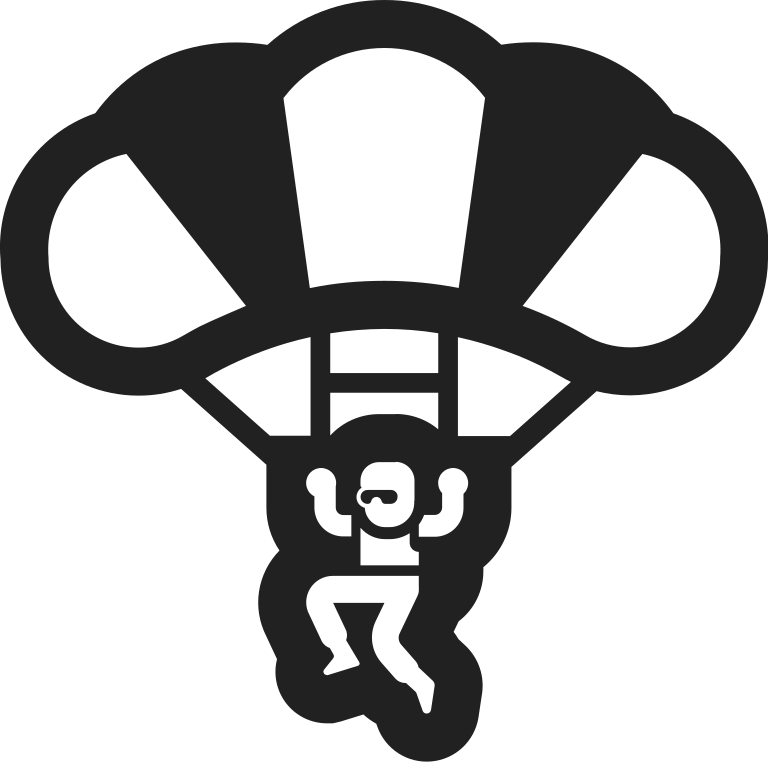
parachute high contrast